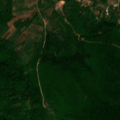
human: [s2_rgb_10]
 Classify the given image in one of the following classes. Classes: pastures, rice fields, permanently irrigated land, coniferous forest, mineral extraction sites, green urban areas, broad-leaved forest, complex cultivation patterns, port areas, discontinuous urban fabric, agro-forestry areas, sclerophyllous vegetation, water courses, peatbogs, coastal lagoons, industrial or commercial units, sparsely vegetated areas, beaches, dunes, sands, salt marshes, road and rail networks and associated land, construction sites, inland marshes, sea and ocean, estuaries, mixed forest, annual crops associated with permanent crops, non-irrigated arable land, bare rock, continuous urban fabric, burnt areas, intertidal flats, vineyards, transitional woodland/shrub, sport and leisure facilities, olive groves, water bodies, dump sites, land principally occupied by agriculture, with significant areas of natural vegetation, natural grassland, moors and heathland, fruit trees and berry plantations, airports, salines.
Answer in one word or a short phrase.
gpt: discontinuous urban fabric, land principally occupied by agriculture, with significant areas of natural vegetation, broad-leaved forest